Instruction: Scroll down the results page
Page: flights
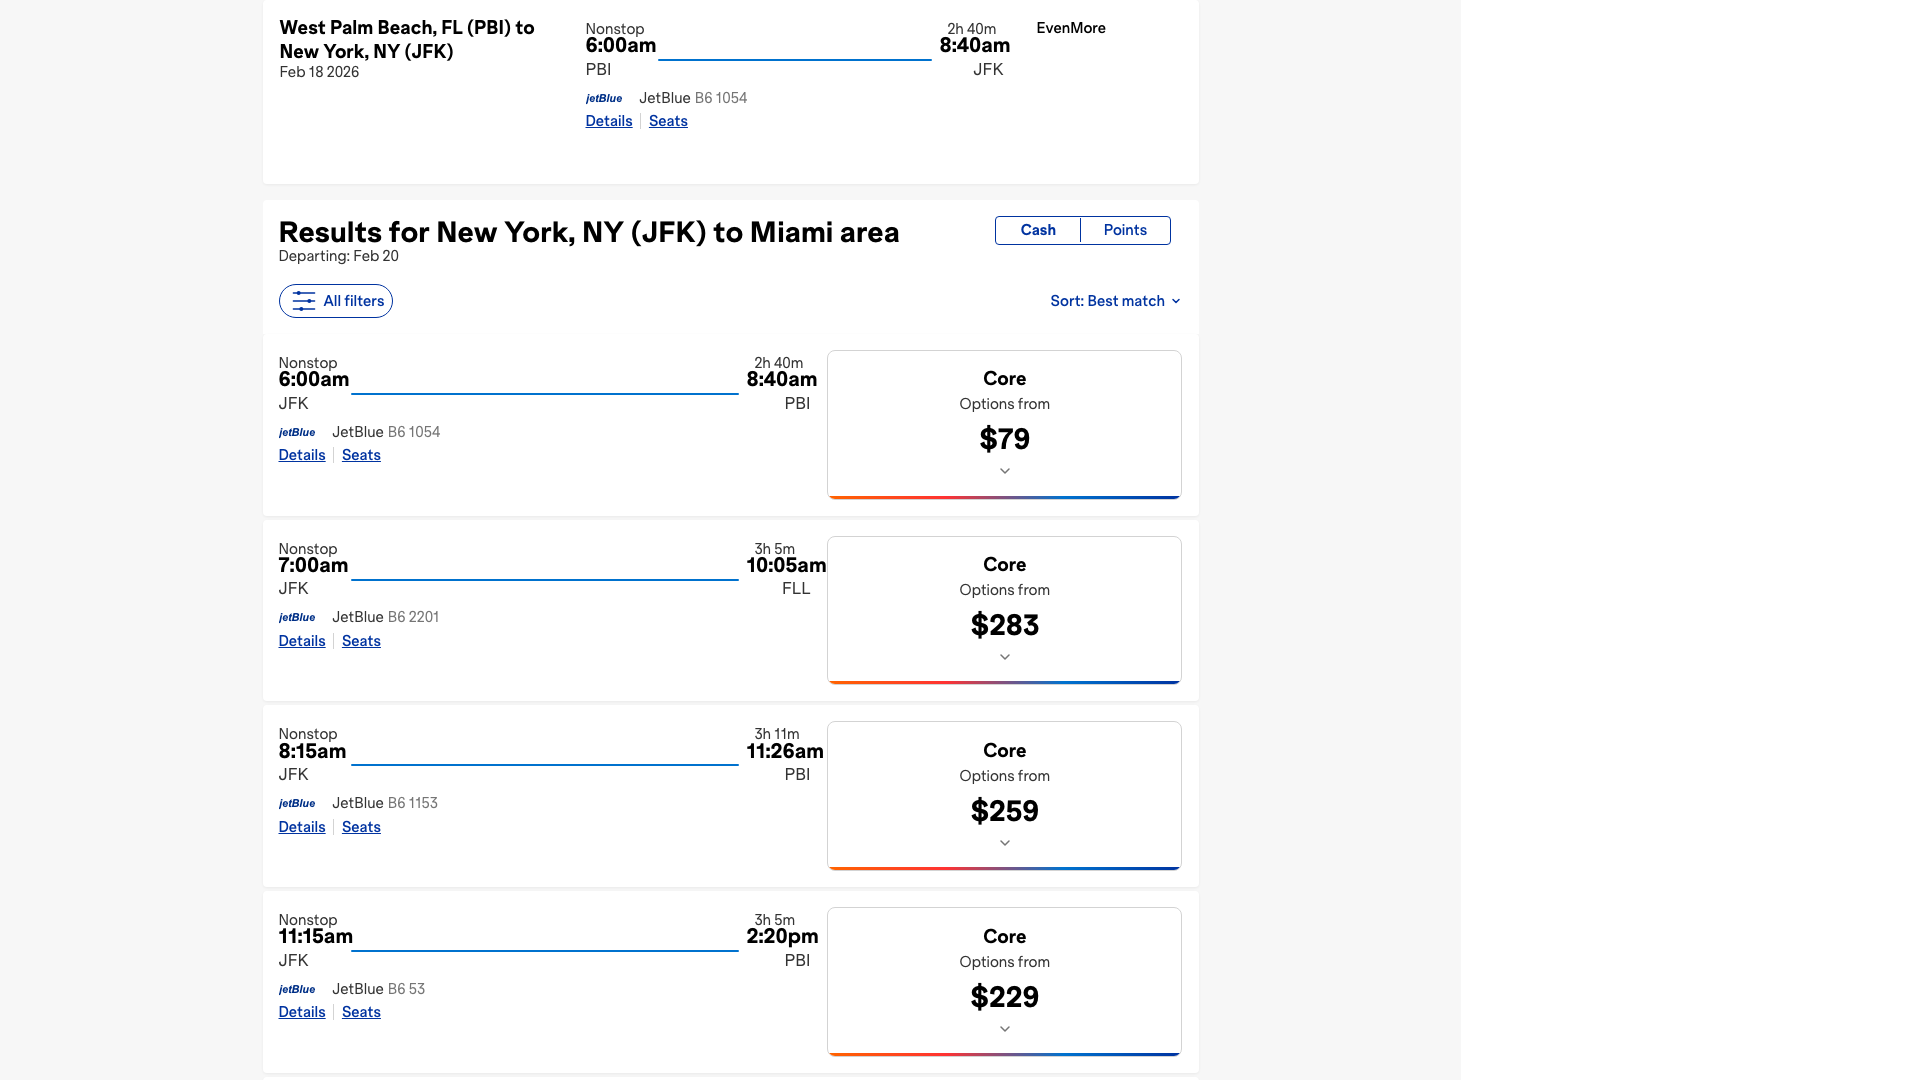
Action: scroll